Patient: sex F, age 22
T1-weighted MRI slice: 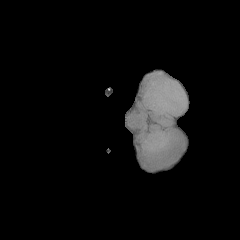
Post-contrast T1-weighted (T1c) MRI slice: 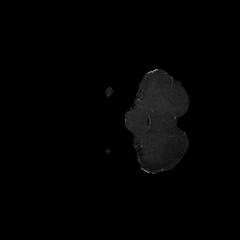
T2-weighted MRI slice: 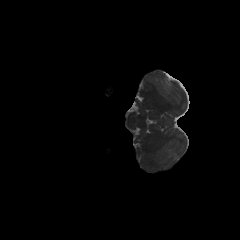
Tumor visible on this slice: no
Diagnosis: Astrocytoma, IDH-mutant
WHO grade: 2